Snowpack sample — Buffalo Mountain, Silverthorne, Colorado, USA (1/25/25, 10:11 AM MST)
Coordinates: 39.6222, -106.1139
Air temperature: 22 °F
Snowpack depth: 110 cm
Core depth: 10 cm
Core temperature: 46.4 °F
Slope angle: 12°, slope face: 102°
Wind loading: high
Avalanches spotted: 0
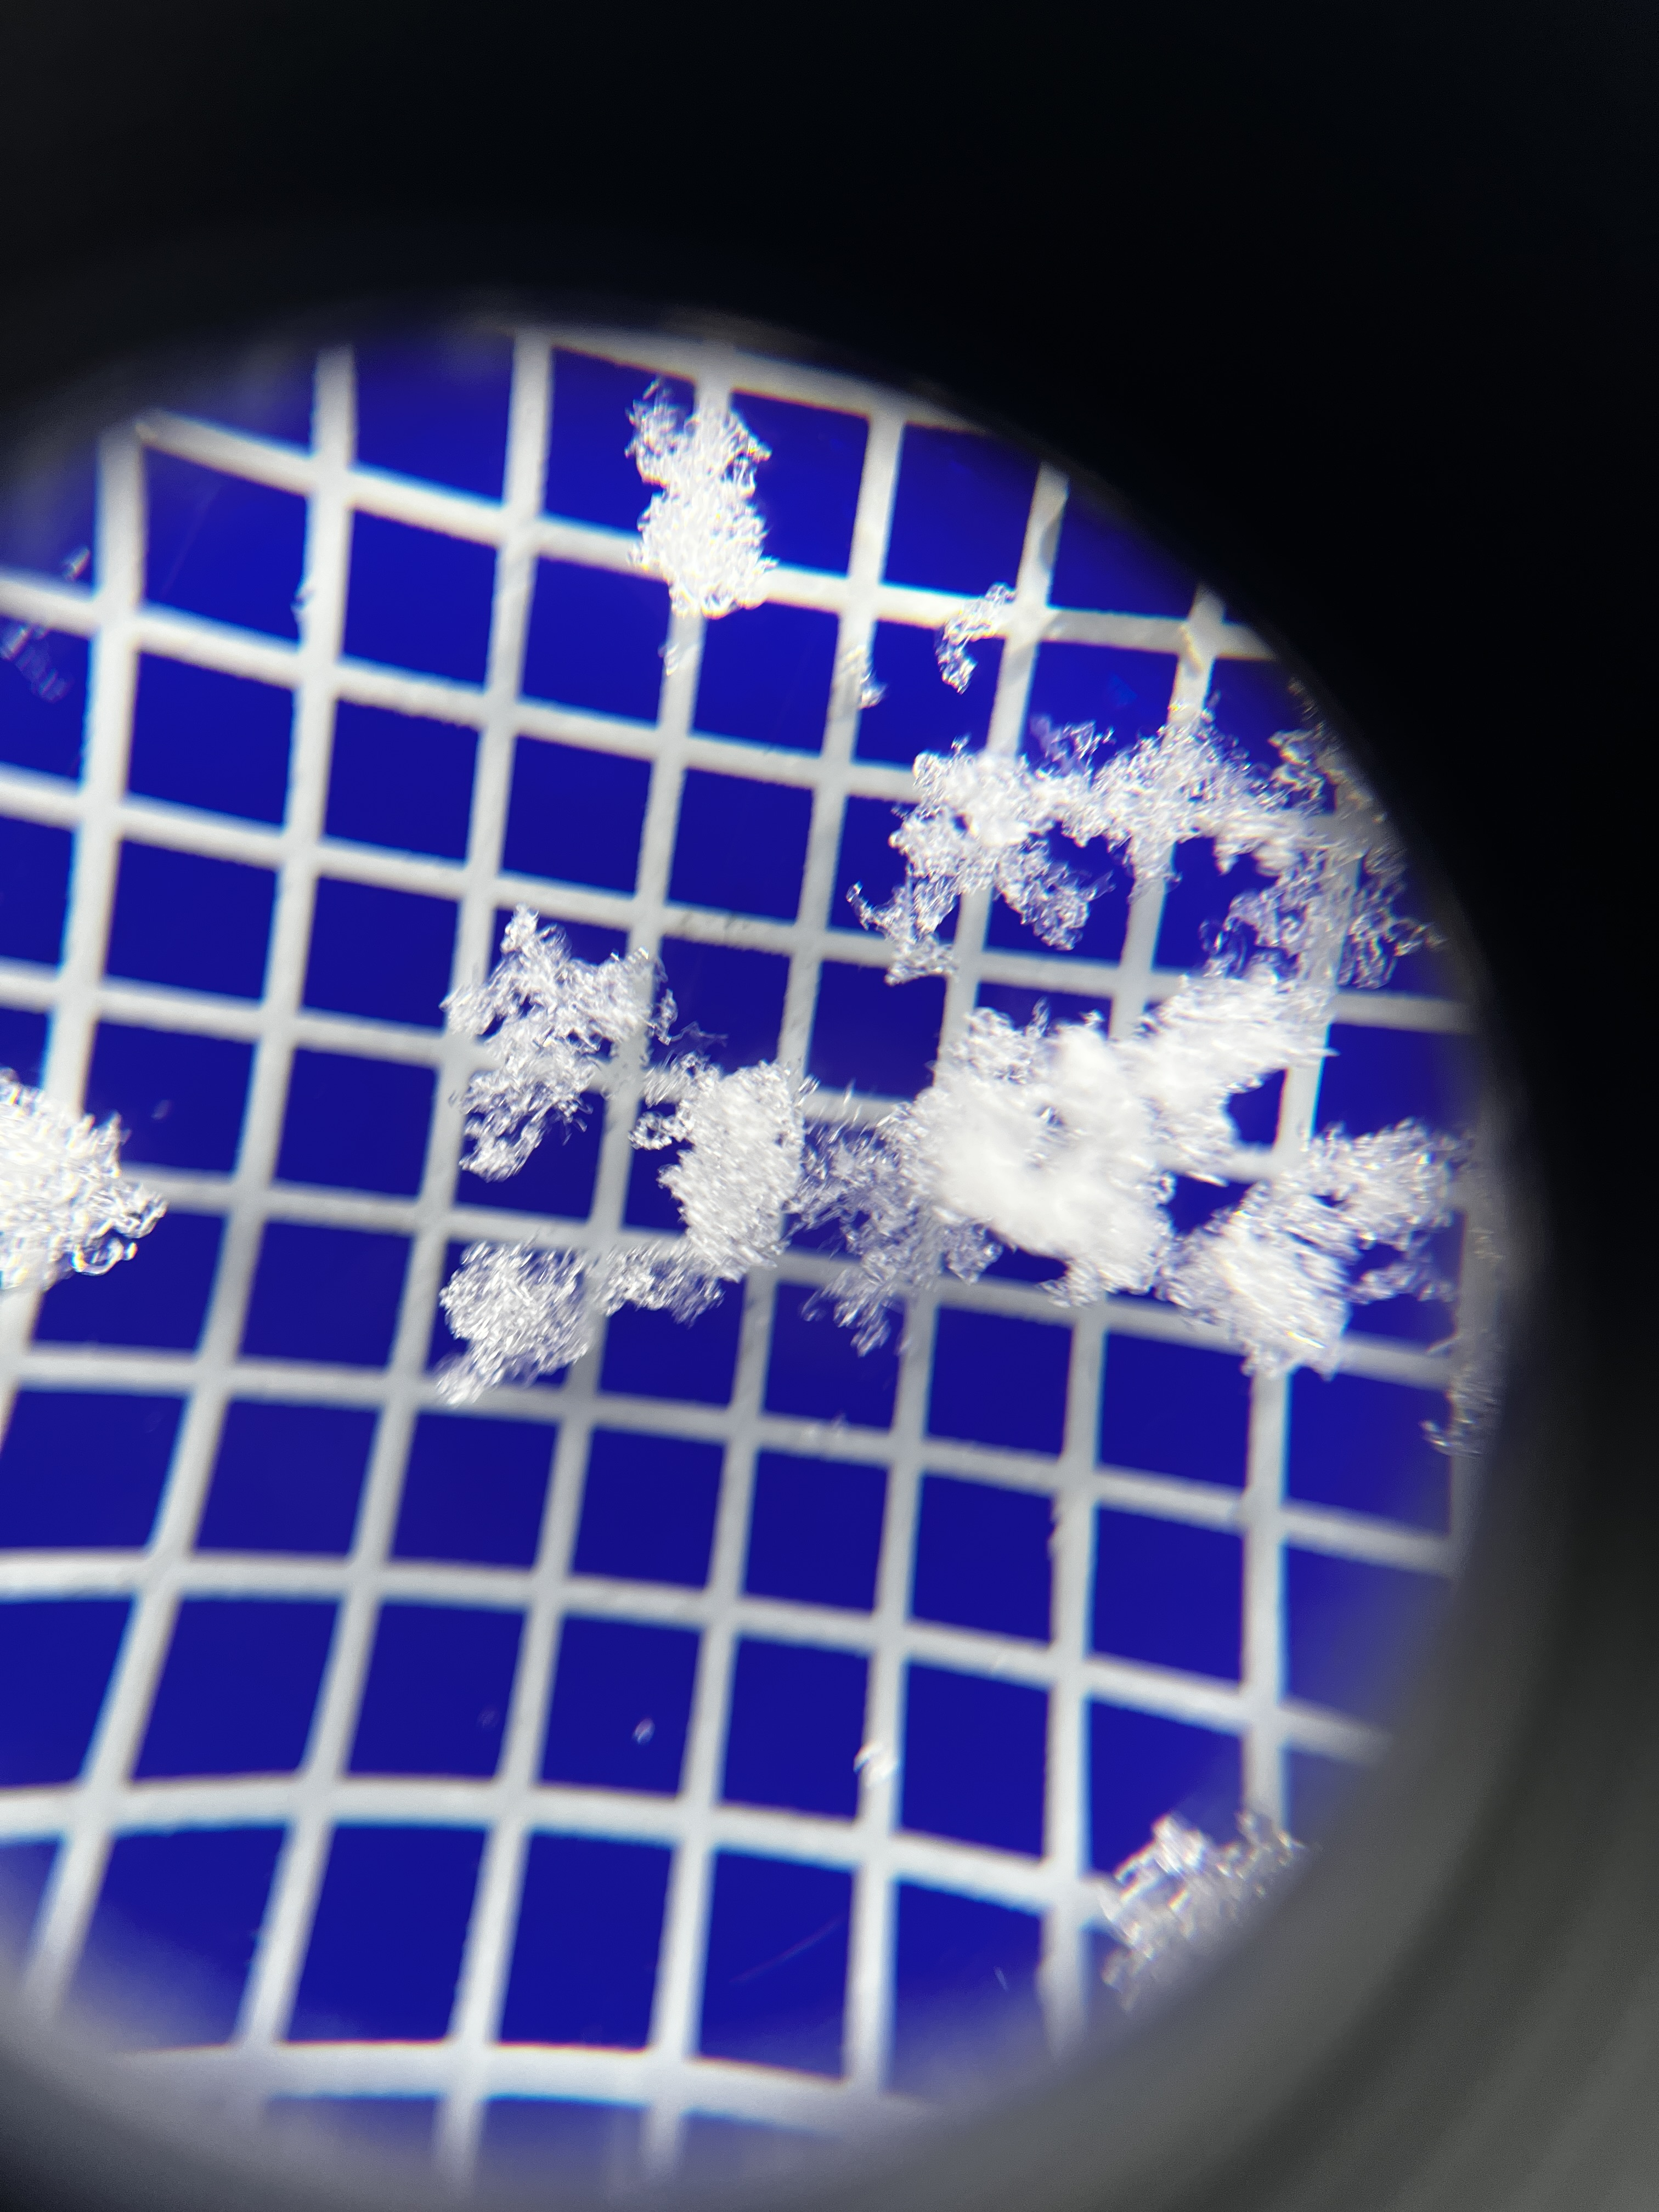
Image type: magnified_profile
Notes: No avalanches nearby, collected on the outskirts of a fire break 15 meters from the treeline, on way to Buffalo and Red Mountain